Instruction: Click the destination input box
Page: home
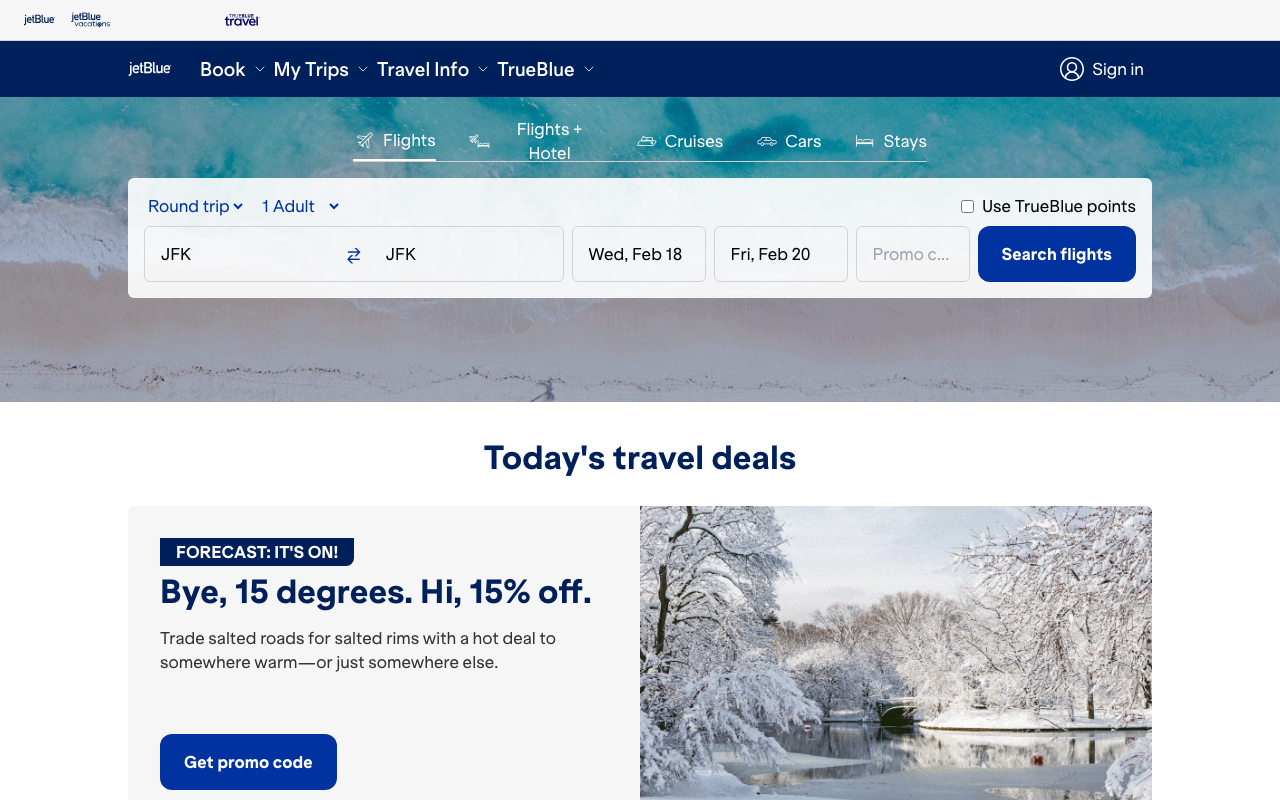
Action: click